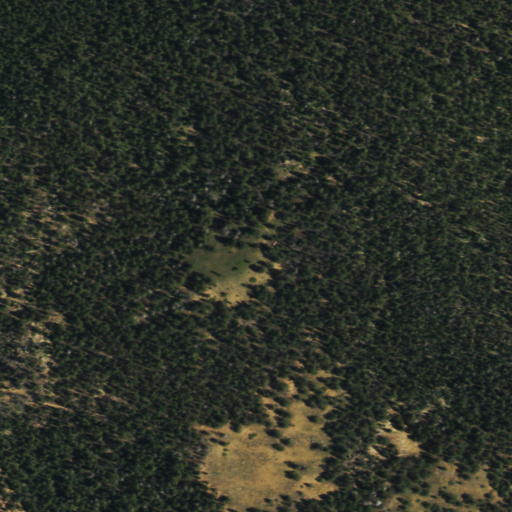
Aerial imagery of mountain in Wyoming named Cherry Mountain containing evergreen forest and shrub